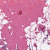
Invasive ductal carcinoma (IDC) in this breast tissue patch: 0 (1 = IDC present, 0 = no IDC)